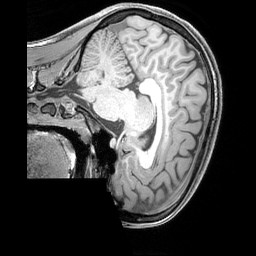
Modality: T1w
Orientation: sagittal
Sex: female
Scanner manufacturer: siemens
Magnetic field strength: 3 T
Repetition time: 2.3 s
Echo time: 0.00226 s